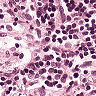
Metastatic tissue present: no